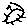
Label: sun